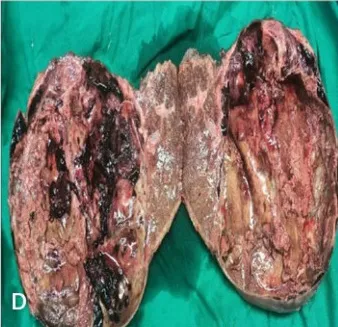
CT and gross. Cut surface of the cyst was predominantly cystic, uninoculated, irregular, and haemorrhagic with attached yellowish, friable material. The wall showed focal nodular thickening. The patient underwent partial hepatectomy with cholecystectomy followed by histopathological examination (HPE) of the same.
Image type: medical_photograph (other_medical_photograph)